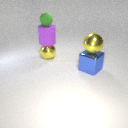
large yellow metal sphere to the right of large purple rubber cylinder